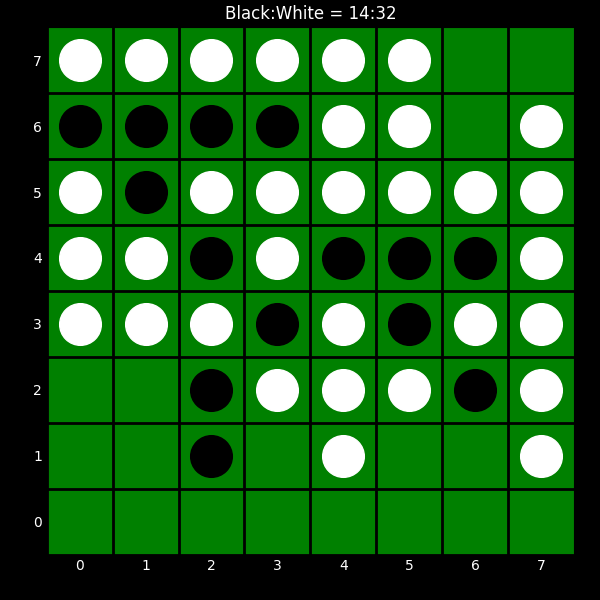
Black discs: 14
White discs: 32